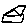
Label: house